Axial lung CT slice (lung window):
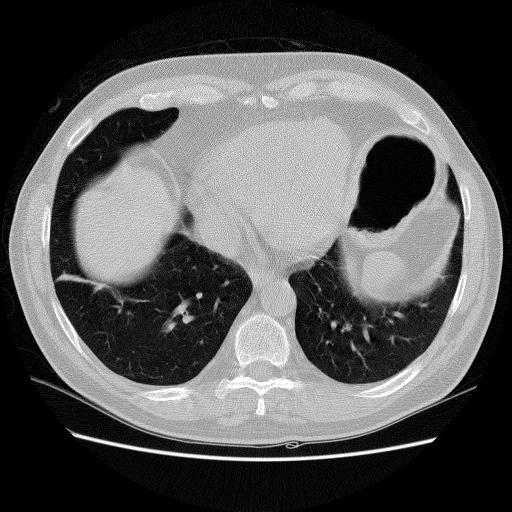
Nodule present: no